Question: I am working on <URL>
My solution is:
'''
(fn [s]
(map #(first %) (group-by identity s)))
'''
First three tests passed and the last one failed.
Because
'''
(group-by identity (range 50)
'''
gives results unordered. But my solution strongly relies on the ordered feature of group-by function. That is to say the order of every key in the result map must be maintained. And this is almost true even though <URL> doesn't guarantee that.
The really weird thing is:

You see, when parameters are more than 32 group-by function gives wrong order. Results are not randomly but that the overflowed elements prepend after the first one.
Why?
How can I keep the ordered feature of group-by function or is there a better solution?
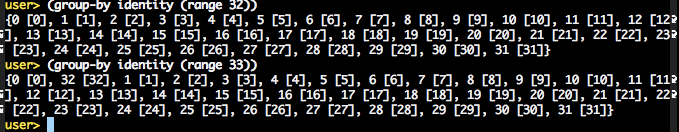
Answer: Any ordering of generic maps is an implementation detail.
Larger maps are implemented using hash tables, which will not in general preserve order. For small maps, the overhead of hashing is higher than the cost of linear lookup. So, an optimization is for small maps to begin life as an array map, which does preserve order. As more elements are added, the map is converted to a hash map.
'''
(class (group-by identity (range 8)))
;=> clojure.lang.PersistentArrayMap
(class (group-by identity (range 32)))
;=> clojure.lang.PersistentHashMap
'''
This conversion occurs before 32 elements, but without digging into the internals I'd suspect the initial hash table has 32 slots and so disordering does not begin to occur until the hash collision strategy kicks in.
As far as <URL> problem is concerned, you could salvage your solution with a 'sort-by' on the '.indexOf' in the original collection.
Spoiler:
> (fn [s]
(sort-by #(.indexOf s %)
(map #(first %) (group-by identity s))))